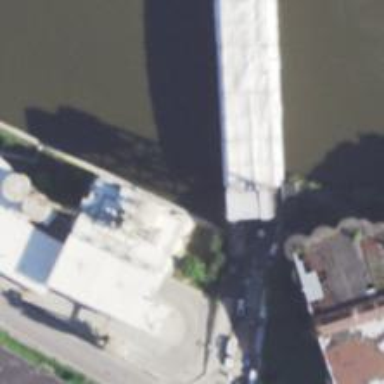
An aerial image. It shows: Lift bridge for cyclists on cycleway.